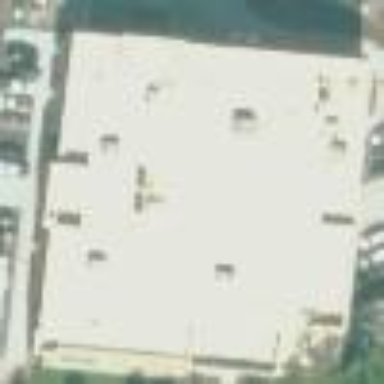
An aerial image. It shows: Commercial building.